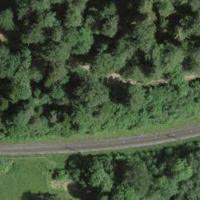
EUNIS habitat code: 44
Species observed at this site:
Euphorbia cyparissias